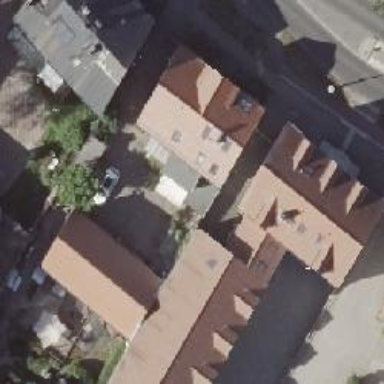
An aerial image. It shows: Gabled roof adorns the apartments building.